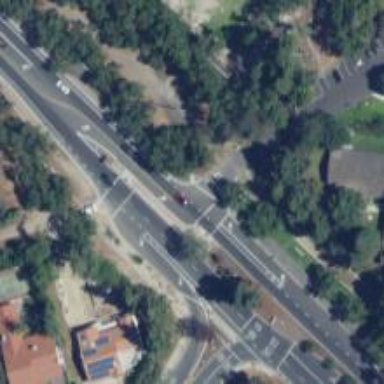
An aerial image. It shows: Crossing road.